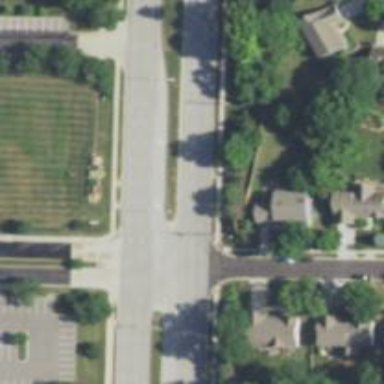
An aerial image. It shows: Dash road marking.